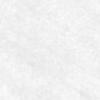
Label: no_change